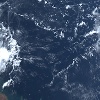
Label: water